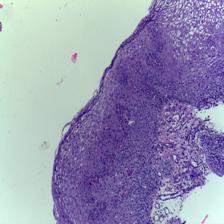
Diagnosis: Normal